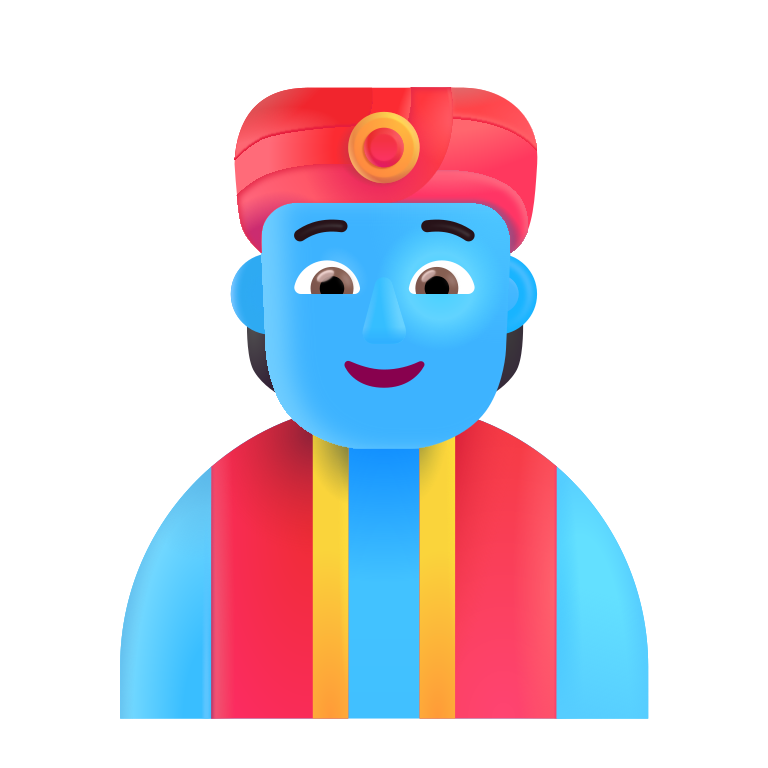
person genie color